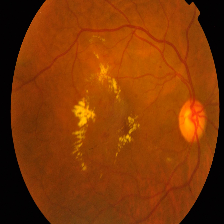
Diabetic retinopathy grade: Proliferative DR